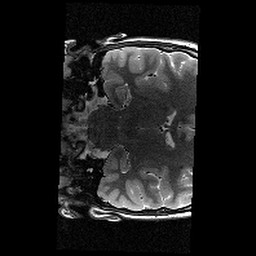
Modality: T2w
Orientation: coronal
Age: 12
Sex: female
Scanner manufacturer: siemens
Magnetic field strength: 3 T
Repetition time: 9.23 s
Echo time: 0.067 s